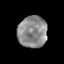
Tissue: prostate
Cell type: T cells
Senescence score: 0.3335
Nuclear area (px): 900
Mean DAPI intensity: 138.969